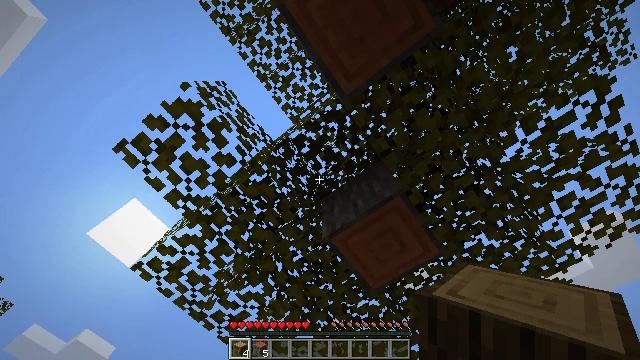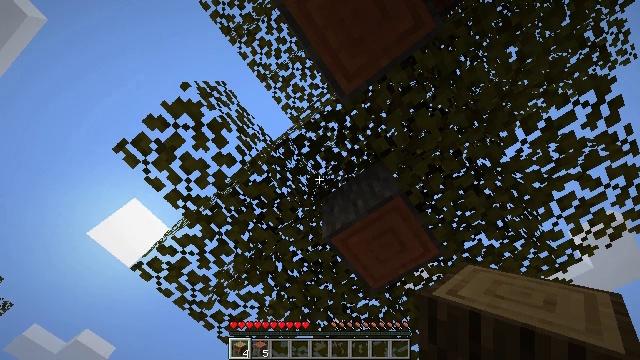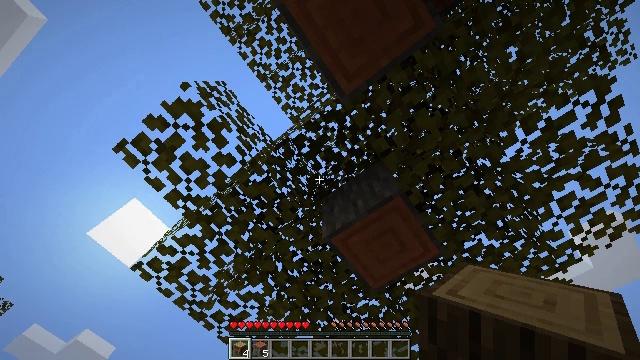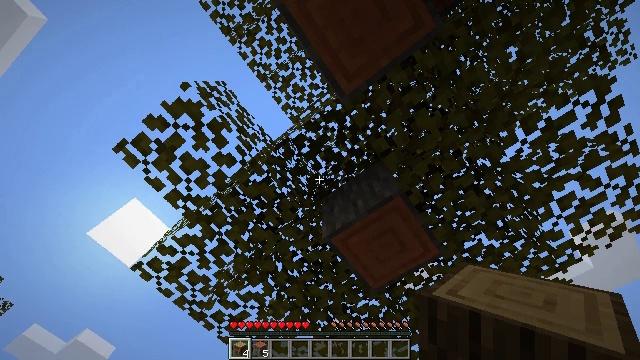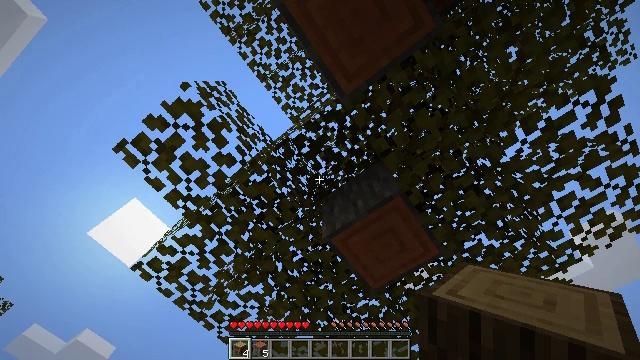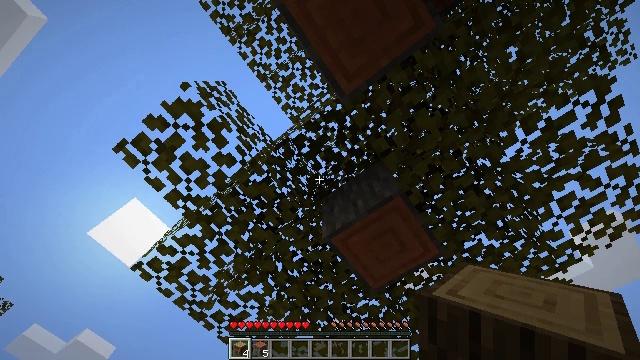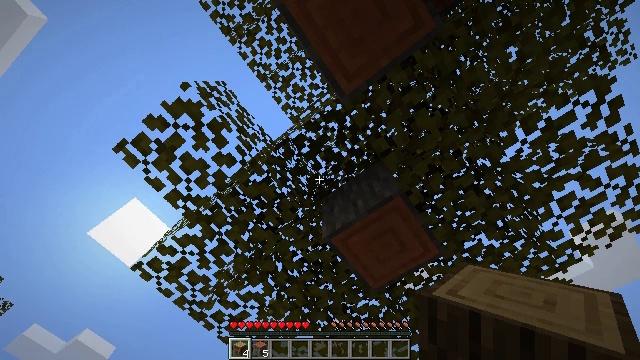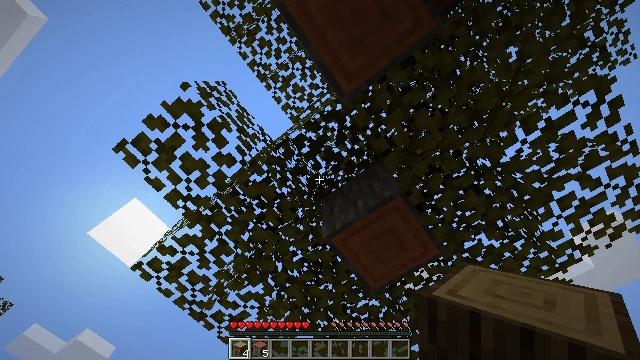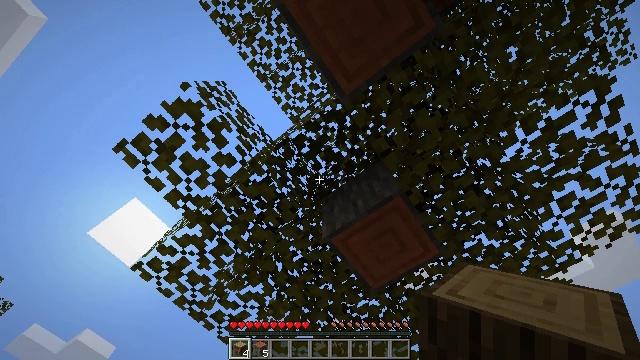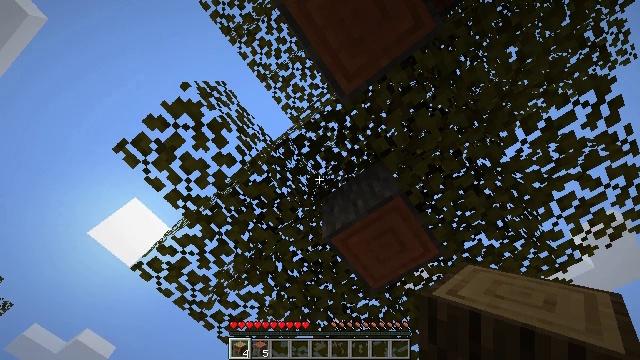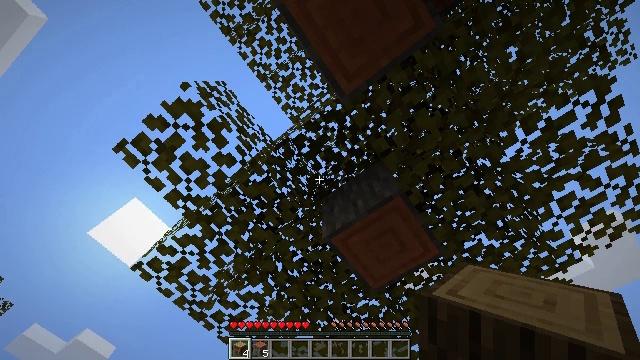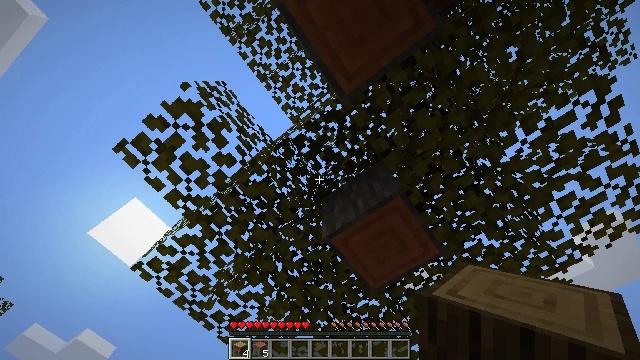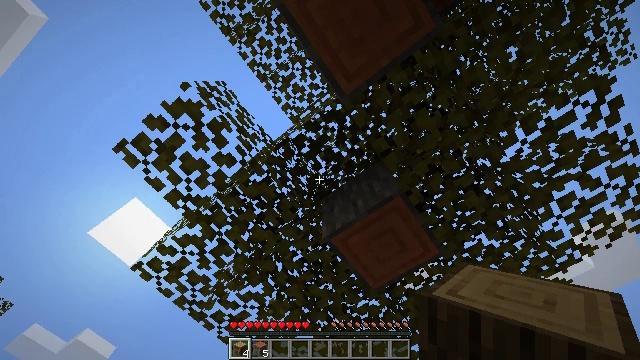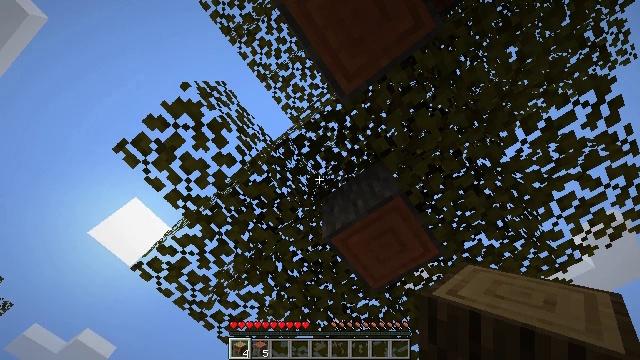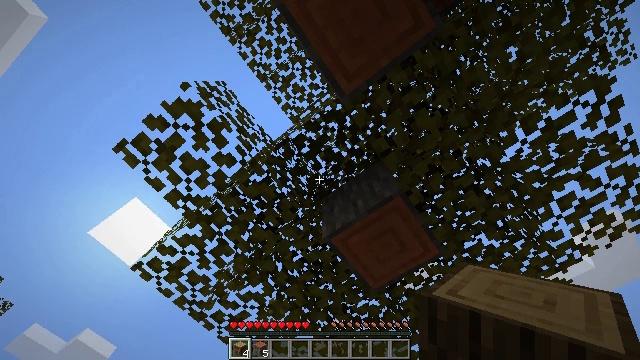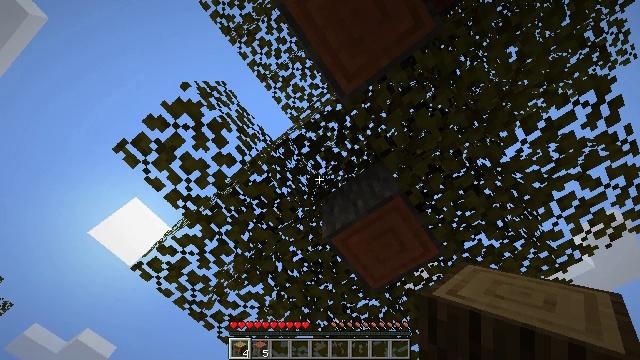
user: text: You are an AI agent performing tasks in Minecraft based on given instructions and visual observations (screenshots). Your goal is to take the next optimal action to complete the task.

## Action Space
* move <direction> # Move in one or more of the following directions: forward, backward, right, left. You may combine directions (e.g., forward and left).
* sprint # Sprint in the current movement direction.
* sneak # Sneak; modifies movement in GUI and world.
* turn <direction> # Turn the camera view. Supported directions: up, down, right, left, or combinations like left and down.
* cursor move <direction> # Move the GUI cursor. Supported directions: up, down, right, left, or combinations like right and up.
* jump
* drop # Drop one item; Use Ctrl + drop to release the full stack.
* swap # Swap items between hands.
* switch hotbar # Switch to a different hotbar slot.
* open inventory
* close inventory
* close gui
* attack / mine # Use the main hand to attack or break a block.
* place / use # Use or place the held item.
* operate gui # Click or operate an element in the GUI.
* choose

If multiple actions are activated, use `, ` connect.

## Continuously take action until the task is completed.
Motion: motion action
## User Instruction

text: Harvest the acacia log from the forest.
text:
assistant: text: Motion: no_op
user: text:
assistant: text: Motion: no_op
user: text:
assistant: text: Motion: no_op
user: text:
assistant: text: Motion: no_op
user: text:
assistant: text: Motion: no_op
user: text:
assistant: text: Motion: no_op
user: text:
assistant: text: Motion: no_op
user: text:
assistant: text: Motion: no_op
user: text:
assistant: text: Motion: no_op
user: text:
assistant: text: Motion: no_op
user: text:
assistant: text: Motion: no_op
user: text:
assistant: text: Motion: no_op
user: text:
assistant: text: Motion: no_op
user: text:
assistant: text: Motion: no_op
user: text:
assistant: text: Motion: no_op
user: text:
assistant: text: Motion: no_op
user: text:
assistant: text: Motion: no_op
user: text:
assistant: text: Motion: no_op
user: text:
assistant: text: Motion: no_op
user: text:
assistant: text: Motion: no_op
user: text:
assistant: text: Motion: no_op
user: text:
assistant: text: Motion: no_op
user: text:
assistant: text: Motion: no_op
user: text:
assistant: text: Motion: no_op
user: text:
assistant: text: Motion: no_op
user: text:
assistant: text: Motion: no_op
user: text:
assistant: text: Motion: no_op
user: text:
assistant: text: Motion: no_op
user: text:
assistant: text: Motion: no_op
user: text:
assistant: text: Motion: no_op